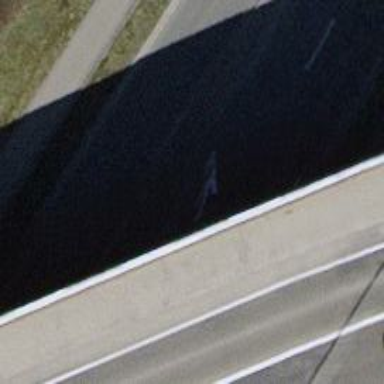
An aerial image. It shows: Primary road with asphalt surface.